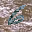
Label: 6